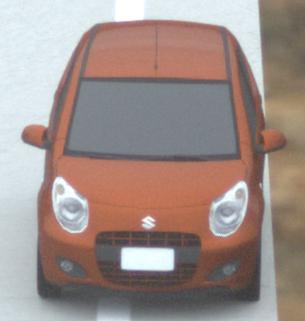
Make: Suzuki
Model: Alto 1.0
Detailed model: Alto (V)
Model produced from: 2011/02
Model produced until: 2011/03
Doors: 5
Color: orange
Road condition: dry road
Daytime: midday
Contrast: low contrast